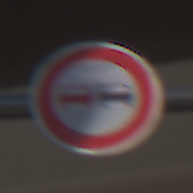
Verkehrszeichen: Ueberholverbot
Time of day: MorningAfternoon
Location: Outdoor (Urban)
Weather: Clear
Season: NotSpecified
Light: Natural